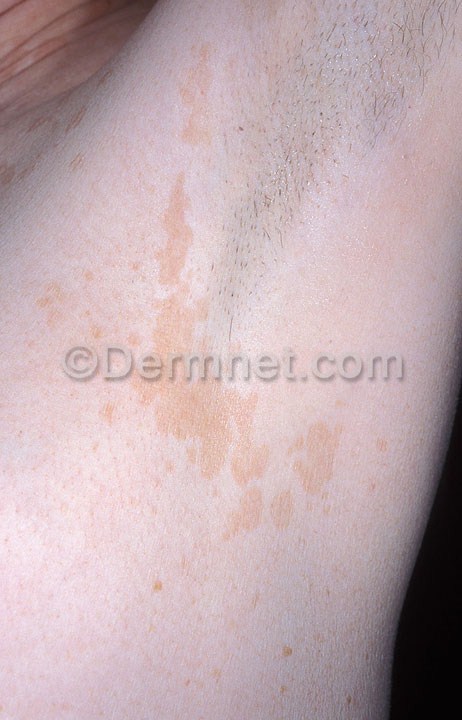
Disease: Tinea Ringworm Candidiasis and other Fungal Infections